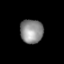
Tissue: lung
Cell type: Fibroblasts
Senescence score: 0.6137
Nuclear area (px): 537
Mean DAPI intensity: 140.443